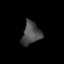
Tissue: prostate
Cell type: T cells
Senescence score: 0.3258
Nuclear area (px): 410
Mean DAPI intensity: 75.766